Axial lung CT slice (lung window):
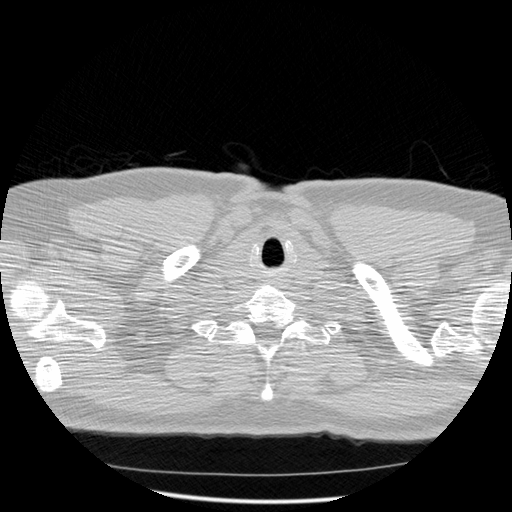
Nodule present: no